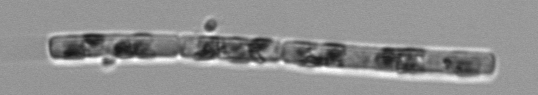
Label: Guinardia_delicatula